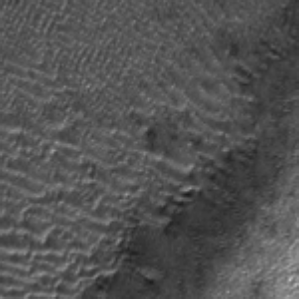
Label: frost